Question: I have several files in csv format with scientific data to examine plotting them in 3D.
The file content is organized as datetime, frequency in Hz and intensity in dB as in this example:
'''
2014-03-15 18:00:00, <PHONE>.0, -30.19
2014-03-15 18:00:00, <PHONE>.25, -31.19
2014-03-15 18:00:00, <PHONE>.5, -30.43
2014-03-15 18:00:00, <PHONE>.75, -30.37
2014-03-15 18:00:00, <PHONE>.0, -27.06
'''
For the plotting context, the 3 values represent respectively x,y,z.
I would like to create a custom type named consisting of types and then declare the array as
'''
ILArray<datasample>
'''
Is there a specific function or suggested way of loading from file the ILArray for plotting ?
Can ILNumerics correctly handle the datetime format of the first column or have I to preprocess the file to convert it to something else ?
Thank you for your kind support
I've loaded with this and the 3d plot is rendered smoothly.
I would need some instructions on how to color the individual points based on their Z value.
Seems that using a surface with millions of point in input is a bit...heavy :-) Any performance hints I could use ?
This is a screenshot:
'''
using ILNumerics;
using ILNumerics.Drawing;
using ILNumerics.Drawing.Plotting;
using System.IO;
using System.Globalization;
private void ilPanel1_Load(object sender, EventArgs e)
{
fsin = new System.IO.StreamReader("testlong.iln");
while(fsin.EndOfStream == false)
{
datarow = fsin.ReadLine();
// Console.WriteLine(datarow);
rowvalues = datarow.Split(',');
inrows = inrows + 1;
tempX.Add(float.Parse(rowvalues[0], CultureInfo.InvariantCulture));
tempY.Add(float.Parse(rowvalues[1], CultureInfo.InvariantCulture));
tempZ.Add(float.Parse(rowvalues[2], CultureInfo.InvariantCulture));
}
fsin.Close();
// now that I know the input size (number of x,y,z tuples), I can
// create and initialize the ILArray :
ILArray<float> datasamples = ILMath.zeros<float>(3, (int)inrows );
label1.Text = String.Format("Data points read: {0:N0}", inrows);
// ... and now I can copy data from the input arrays:
datasamples["0;:"] = tempX.ToArray();
datasamples["1;:"] = tempY.ToArray();
datasamples["2;:"] = tempZ.ToArray();
// these are no longer used so...
tempX.Clear();
tempY.Clear();
tempZ.Clear();
var scene = new ILScene {
new ILPlotCube(twoDMode: false) {
new ILPoints {
Positions = datasamples,
Color = Color.Blue,
// Colors =
Size = 0.5F
}
}
};
// at the end of all modifications, call Configure()
ilPanel1.Scene = scene;
ilPanel1.Scene.Configure();
ilPanel1.Refresh();
}
'''
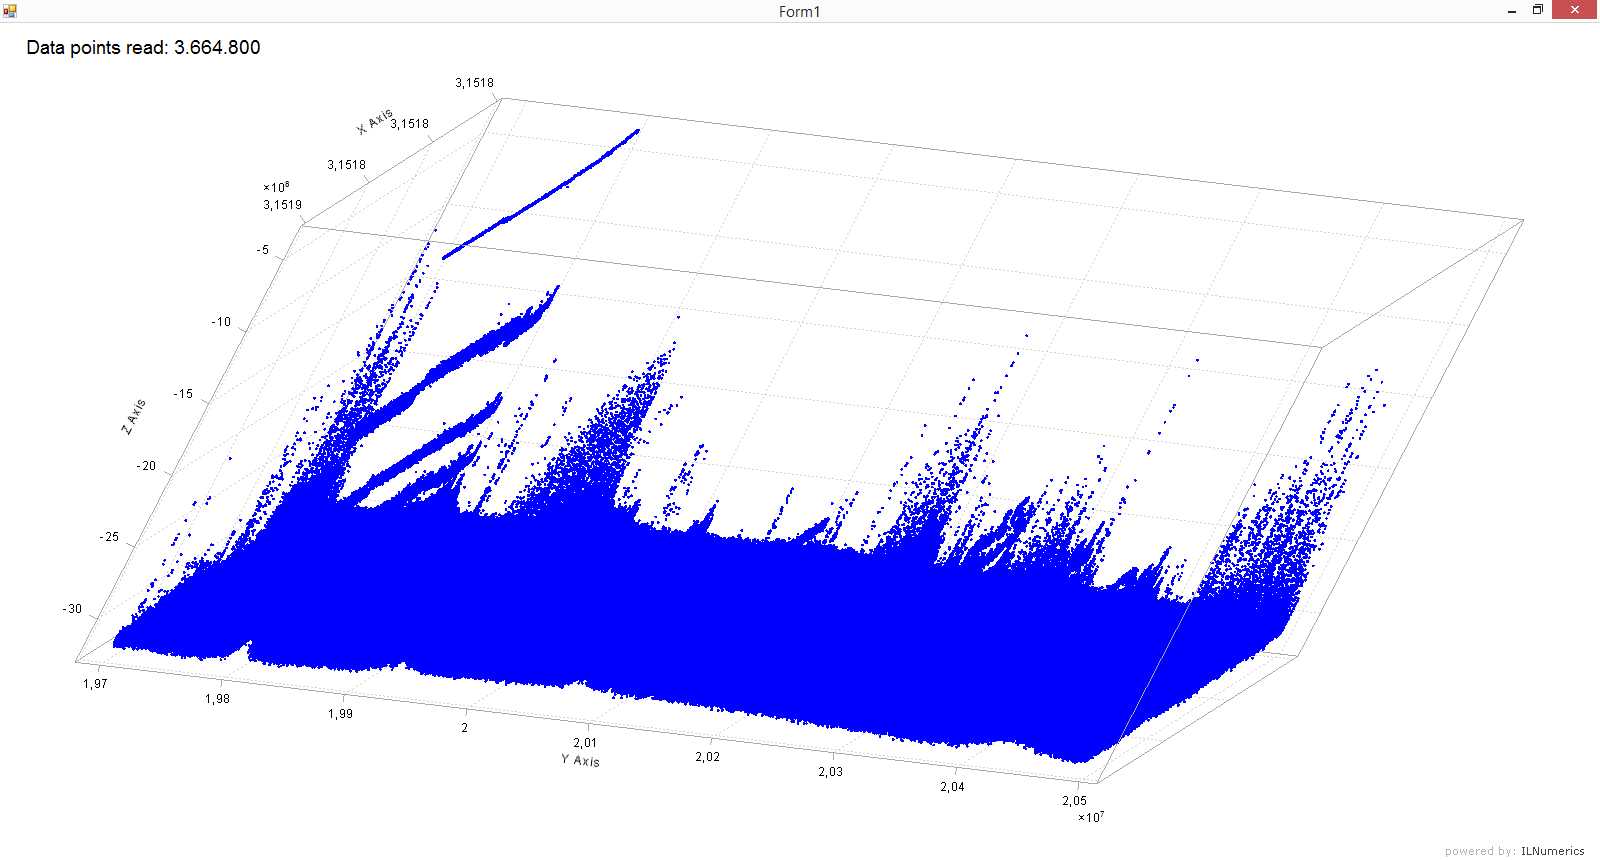
Answer: CSV data are read using 'ILMath.csvread<T>()'. The function allows the specification of the overall element type via the generic parameter:
'''
string s =
@"2014-03-15 18:00:00, <PHONE>.0, -30.19
2014-03-15 18:00:00, <PHONE>.25, -31.19
2014-03-15 18:00:00, <PHONE>.5, -30.43
2014-03-15 18:00:00, <PHONE>.75, -30.37
2014-03-15 18:00:00, <PHONE>.0, -27.06";
ILArray<double> A = ILMath.csvread<double>(s);
>A
<Double> [5,3]
(:,:) 1e+007 *
0,00000 1,97000 0,00000
0,00000 1,97008 0,00000
0,00000 1,97016 0,00000
0,00000 1,97023 0,00000
0,00000 1,97031 0,00000
'''
There is currently no individual column format specification. So, in order to include the dates as such (DateTime), you must create your own datatype - as you pointed out.
This, however, introduces other problems:
1) csvread() expects homogeneous elements from the csv file. While 'ILArray<datasample>' is fine (and useful), csvread does not support that directly.
2) If your goal is to plot the data, you will have to convert the datetime to some real number anyway. The Drawing namespace expects ILArray only.
3) Furthermore, most ILMath functions are specialized for ILArray of some real (System.Value) element format. Having an ILArray would bring very limited support by means of those functions.
'private void ilPanel1_Load(object sender, EventArgs e) { ILArray<float> A = ILMath.tosingle(ILMath.rand(4, 3000)); ilPanel1.Scene.Add( new ILPlotCube(twoDMode:false) { new ILPoints() { Positions = A["0,1,2;:"], Colors = new ILColormap(Colormaps.Jet).Map(A["2;:"]).T, Color = null } }); }'